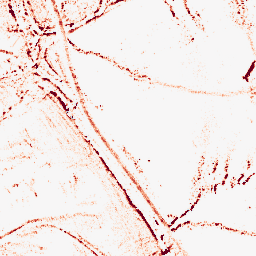
Category: morphological
Decomposition family: morphological_square
Decomposition parameters: operation: opening
size: 5
Upsampling method: lanczos
Upsampling parameters: scale: 4
Upsampling scale: 4